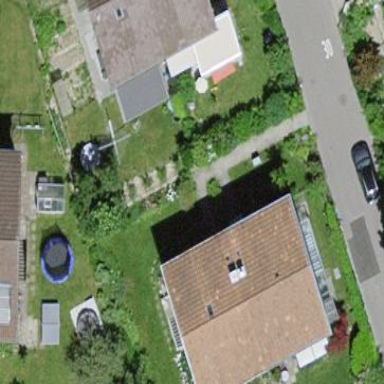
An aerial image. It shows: Residential building with gabled roof oriented across.